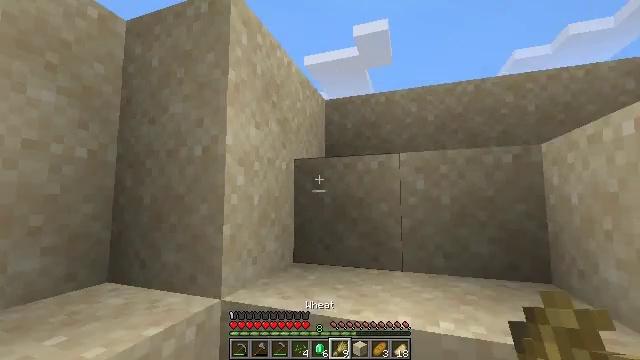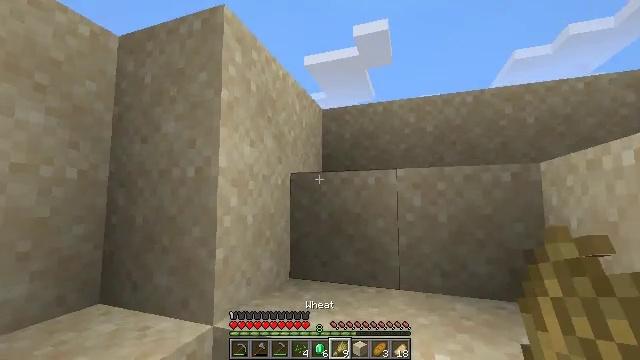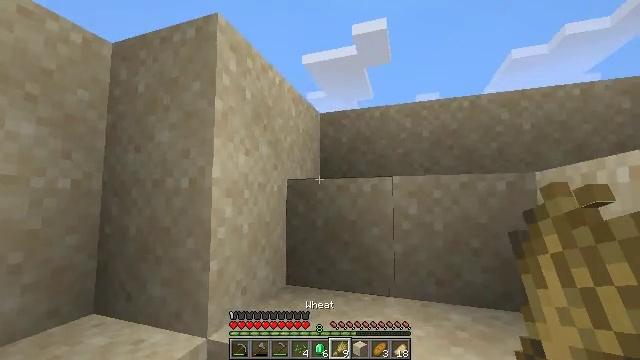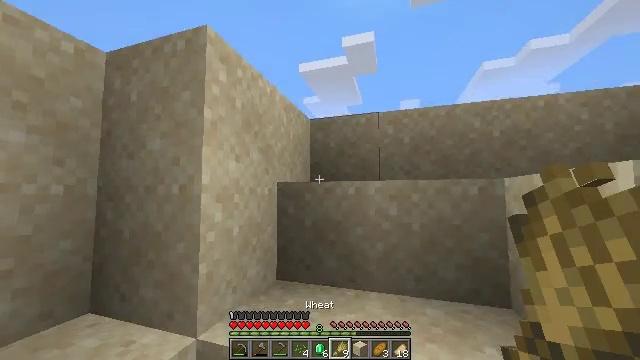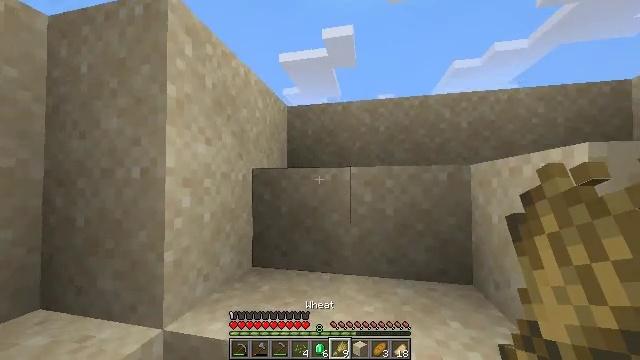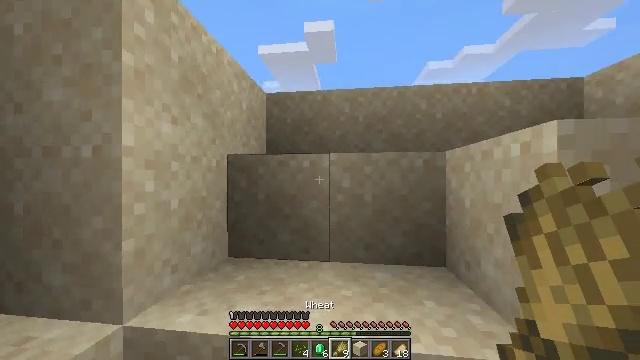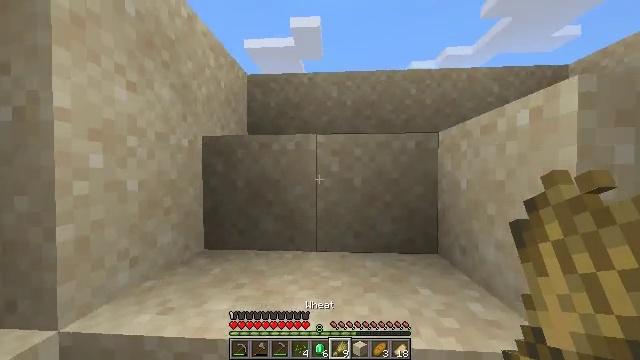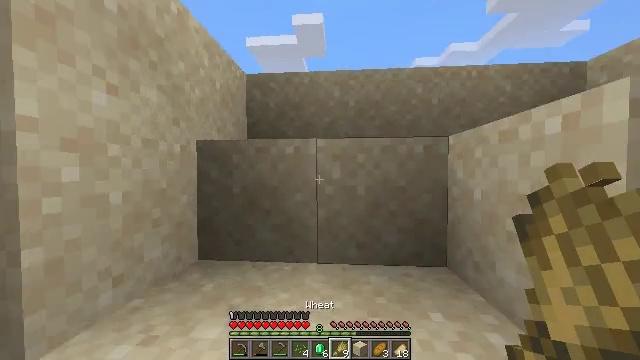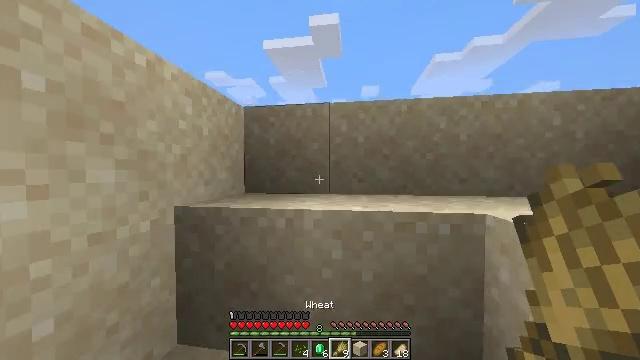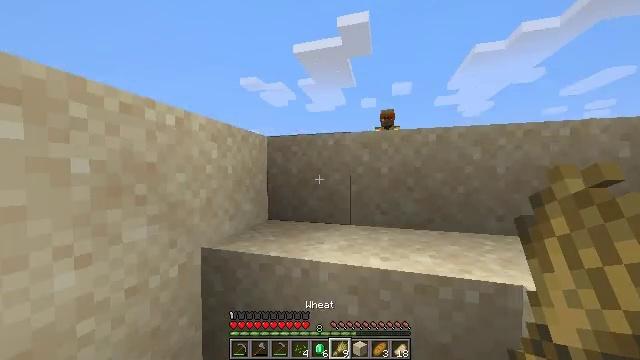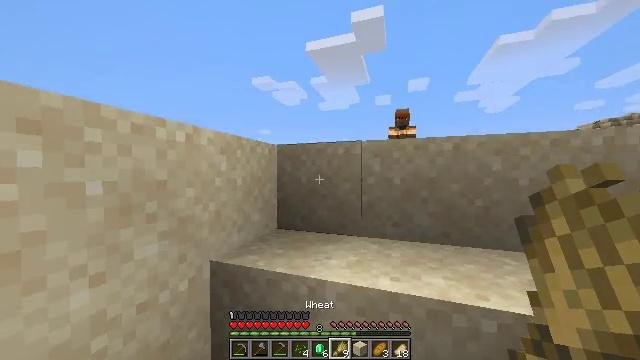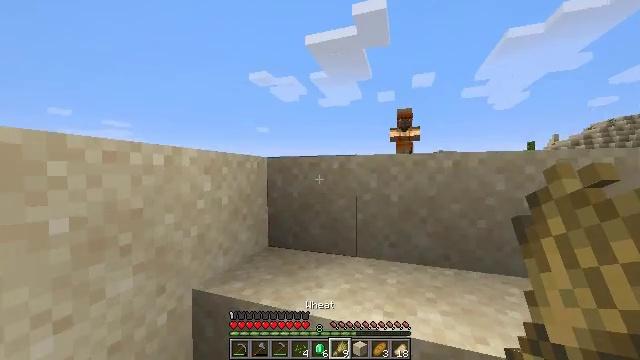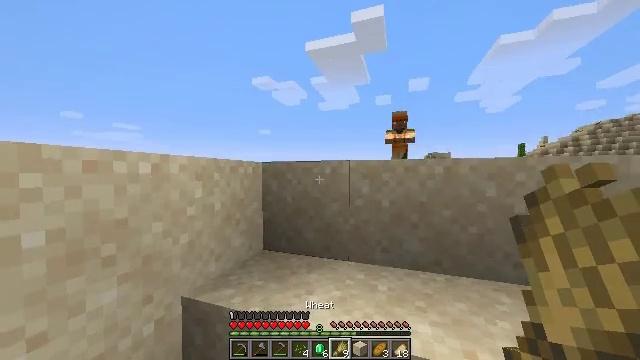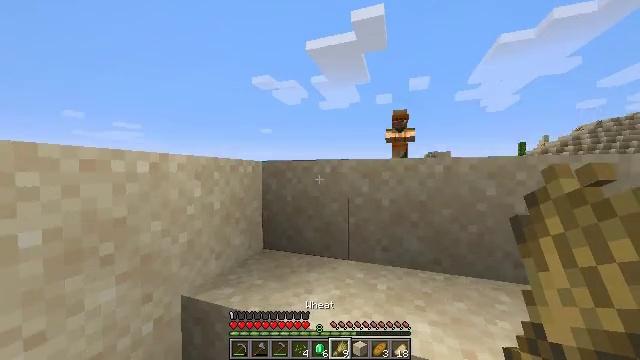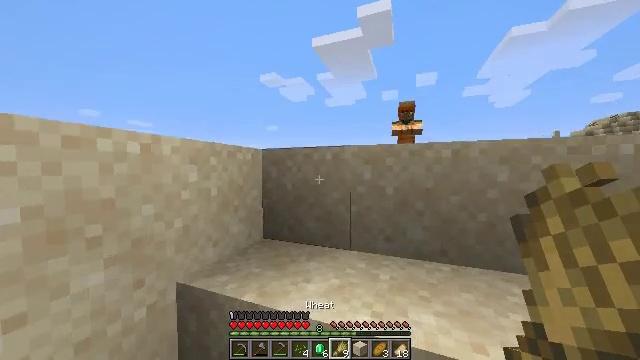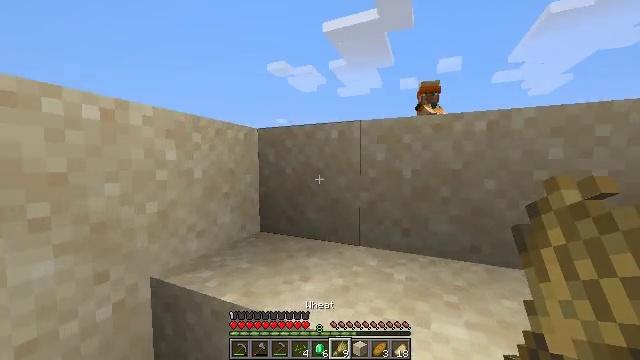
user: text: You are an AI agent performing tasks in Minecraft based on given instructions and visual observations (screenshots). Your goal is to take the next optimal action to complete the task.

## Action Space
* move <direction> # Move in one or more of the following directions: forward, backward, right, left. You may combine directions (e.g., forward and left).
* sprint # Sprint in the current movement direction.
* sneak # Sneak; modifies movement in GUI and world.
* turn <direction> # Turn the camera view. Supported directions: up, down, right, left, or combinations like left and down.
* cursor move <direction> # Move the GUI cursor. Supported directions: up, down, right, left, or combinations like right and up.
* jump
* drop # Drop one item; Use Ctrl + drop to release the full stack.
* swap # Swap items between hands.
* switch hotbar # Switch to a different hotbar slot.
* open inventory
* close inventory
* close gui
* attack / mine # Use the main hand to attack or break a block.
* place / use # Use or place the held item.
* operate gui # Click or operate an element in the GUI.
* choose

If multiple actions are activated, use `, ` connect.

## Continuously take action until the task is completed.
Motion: motion action
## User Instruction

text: Drop an emerald.
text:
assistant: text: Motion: move forward, sprint
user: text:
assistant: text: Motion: move forward, sprint
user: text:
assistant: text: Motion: move forward, sprint, turn right
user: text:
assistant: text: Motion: move forward, sprint, turn right and down
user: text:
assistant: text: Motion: move forward, sprint, turn right and down
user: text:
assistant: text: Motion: move forward, sprint, turn right, jump
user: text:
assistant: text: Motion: move forward and move right, sprint, jump
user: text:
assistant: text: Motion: move forward and move right, sprint, turn left, jump
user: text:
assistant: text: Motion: move forward and move right, sprint, turn left, jump
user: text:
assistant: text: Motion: move forward, sprint, turn left
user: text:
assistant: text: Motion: move forward, sprint
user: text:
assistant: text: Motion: move forward, sprint
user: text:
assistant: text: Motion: move forward, sprint
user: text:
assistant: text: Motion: move forward, sprint, turn left
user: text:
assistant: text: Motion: move forward, sprint, turn left
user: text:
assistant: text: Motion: move forward, sprint, turn left and down, jump
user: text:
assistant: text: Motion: move forward, sprint, turn left and down, jump
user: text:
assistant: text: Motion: move forward and move right, sprint, turn left and down, jump
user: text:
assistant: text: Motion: move forward and move right, sprint, turn left and down, jump
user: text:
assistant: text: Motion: move forward and move right, sprint, turn left and down, jump
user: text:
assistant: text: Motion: move forward and move right, sprint, turn left and down, jump
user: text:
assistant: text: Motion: move forward and move right, sprint, turn left and down, jump
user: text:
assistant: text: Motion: move forward and move right, sprint, jump
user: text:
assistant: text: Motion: move forward, sprint, turn left, jump
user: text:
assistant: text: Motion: move forward, sprint, turn left and down, jump
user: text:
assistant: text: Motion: move forward, sprint, turn left, jump
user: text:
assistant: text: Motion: move forward, sprint, turn left, jump
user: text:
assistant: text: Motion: move forward, sprint, turn left, jump
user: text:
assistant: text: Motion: move forward, sprint, turn left, jump
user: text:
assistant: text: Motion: move forward, sprint, turn left, jump